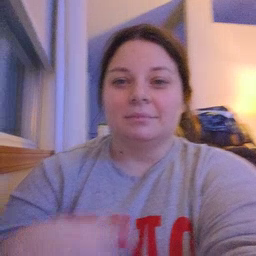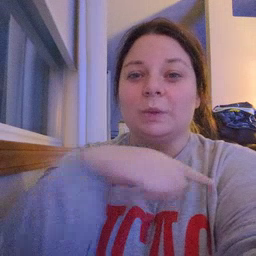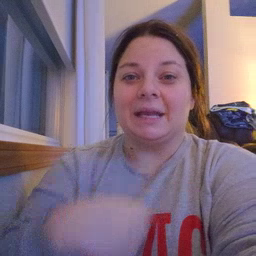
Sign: weus